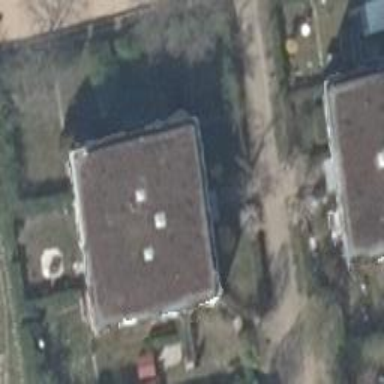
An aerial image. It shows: Kindergarten.